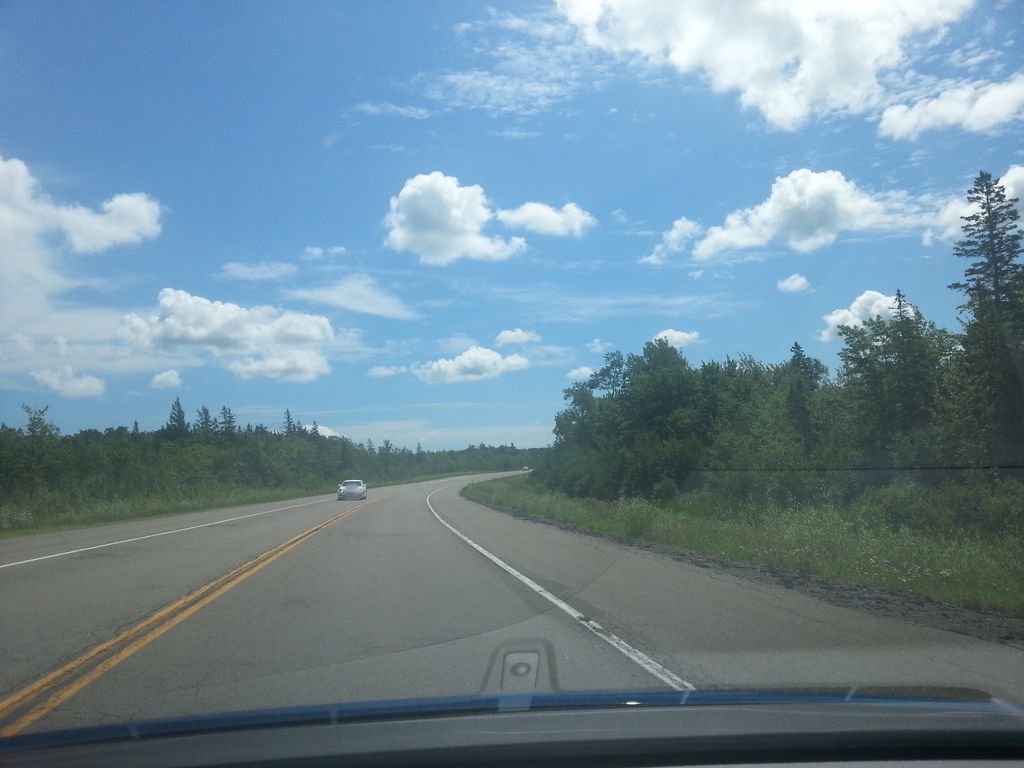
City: charlottetown